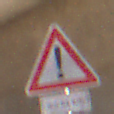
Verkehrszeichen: Gefahrenstelle
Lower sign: LaengeEinerStrecke6
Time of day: Midday
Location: Outdoor (Urban)
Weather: Clear
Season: NotSpecified
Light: Natural